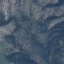
Land use / land cover class: HerbaceousVegetation